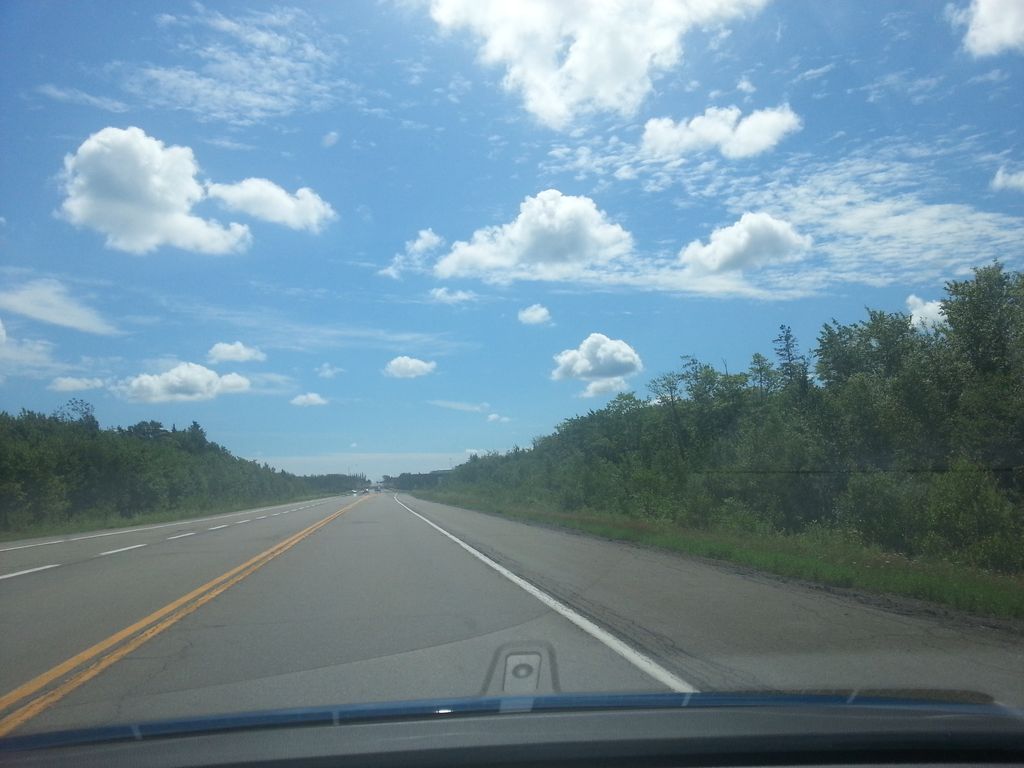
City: charlottetown